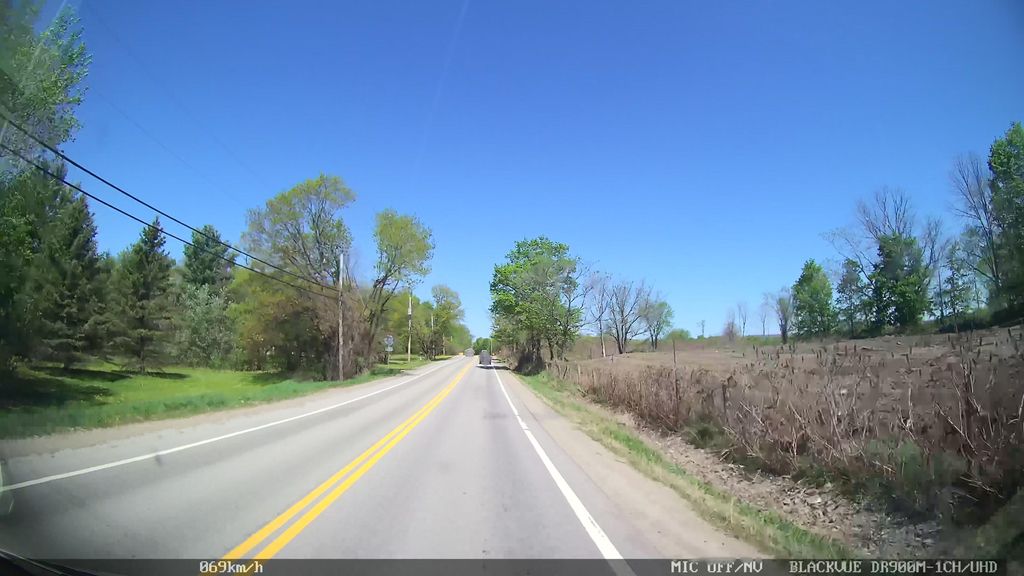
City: ottawa-gatineau